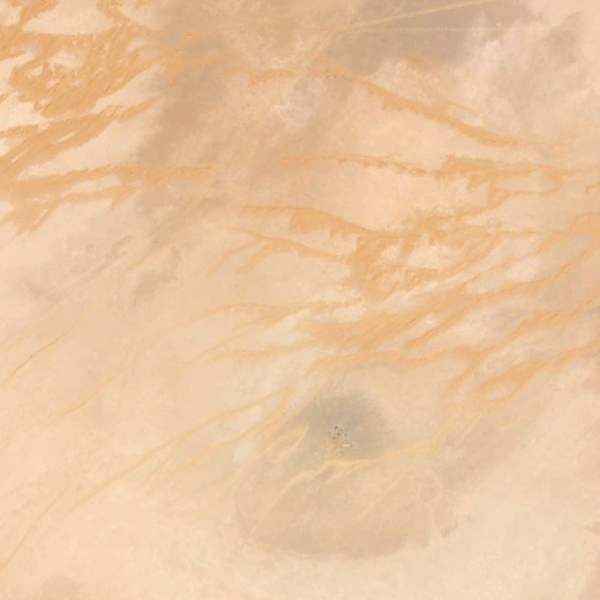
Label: Desert